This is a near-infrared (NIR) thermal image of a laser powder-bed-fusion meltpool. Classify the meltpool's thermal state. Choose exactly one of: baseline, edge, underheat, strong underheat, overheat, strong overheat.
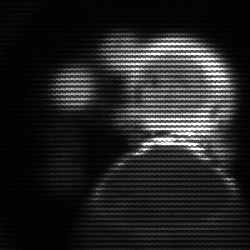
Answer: edge